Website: crate-barrel
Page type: customer-info-address
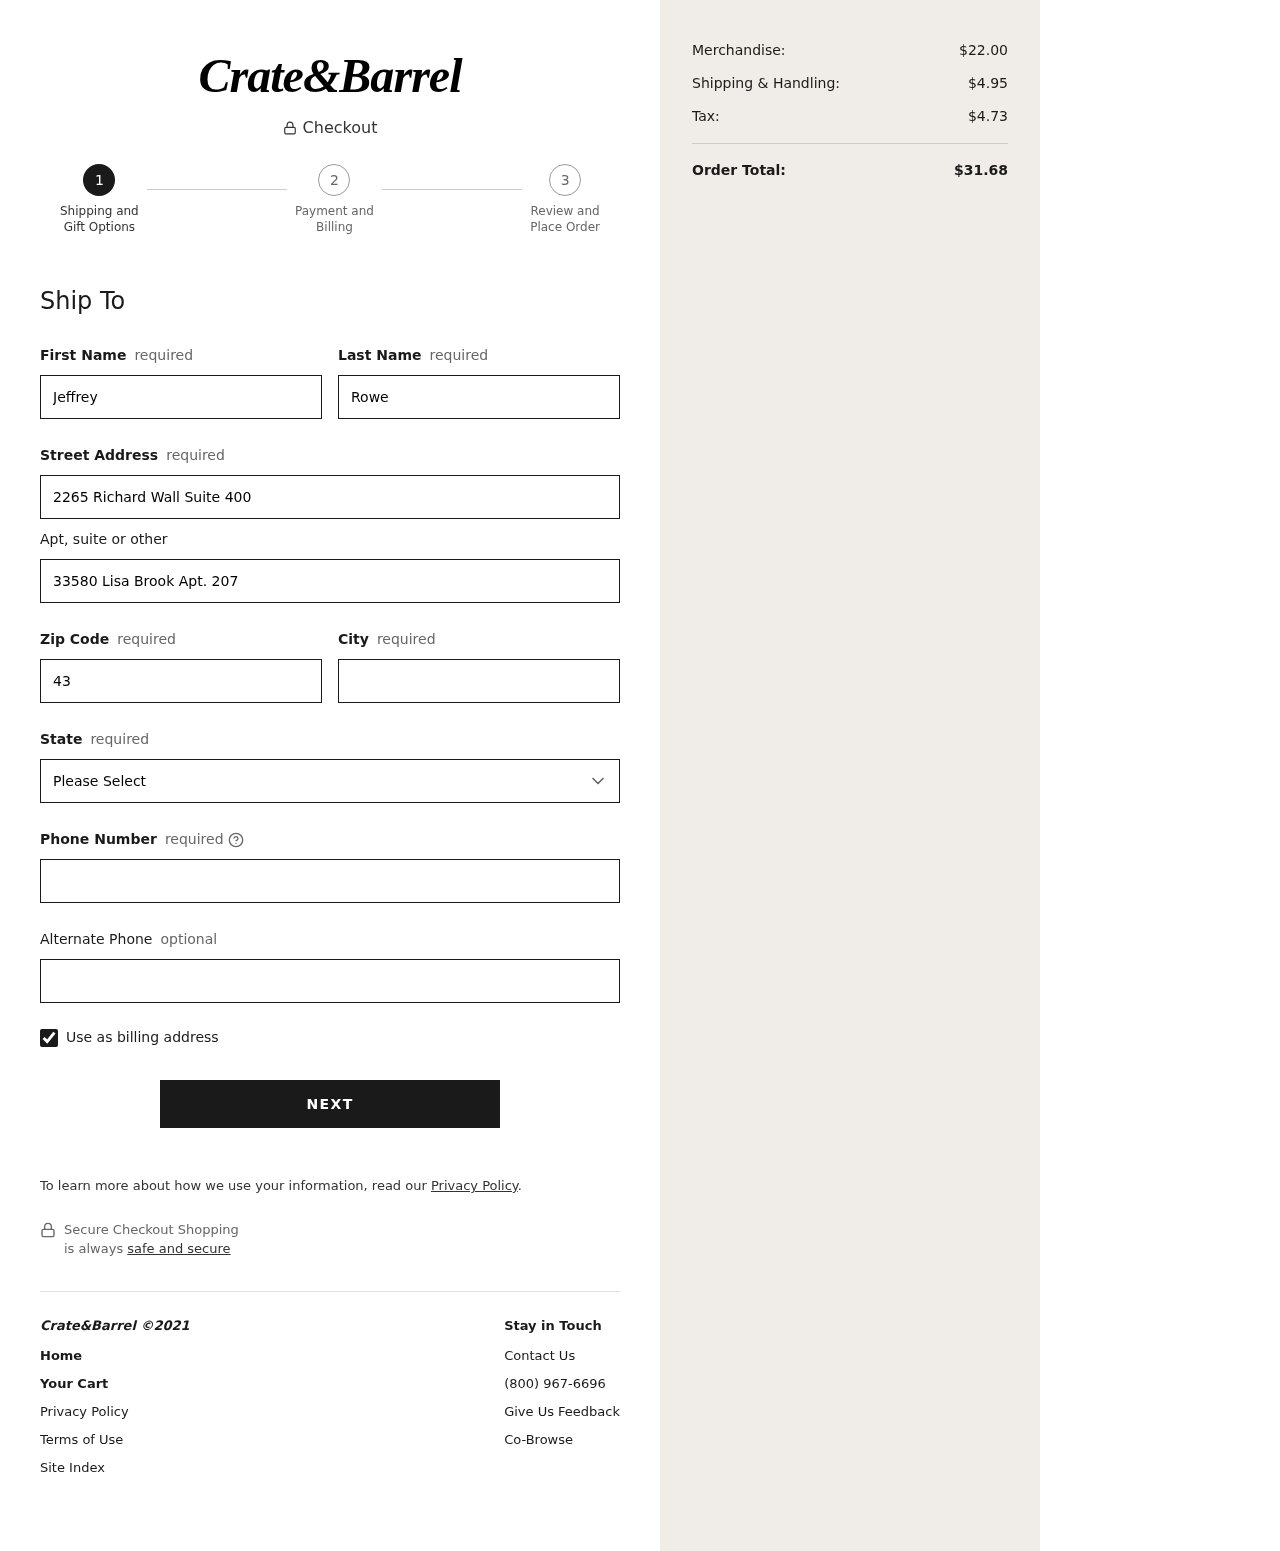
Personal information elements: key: PII_STATE
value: New Jersey
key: PII_FIRSTNAME
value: Jeffrey
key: PII_LASTNAME
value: Rowe
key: PII_STREET
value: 2265 Richard Wall Suite 400
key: PII_STREET2
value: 33580 Lisa Brook Apt. 207
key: PII_POSTCODE
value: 43312
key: PII_CITY
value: New Theresa
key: PII_PHONE
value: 5783898427
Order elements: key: ORDER_SUBTOTAL
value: $22.00
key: ORDER_SHIPPING_COST
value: $4.95
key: ORDER_TAX
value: $4.73
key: ORDER_TOTAL
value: $31.68